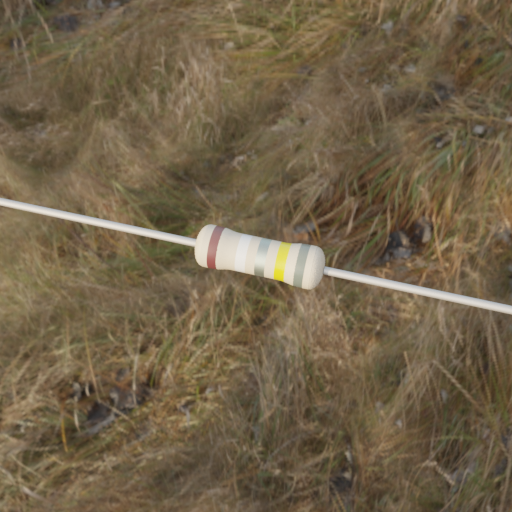
Resistor colour bands (in order): brown, white, silver, yellow, gray